Interaction volume radius: 10 \u00c5
Interaction volume height: 10 \u00c5
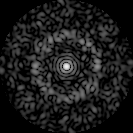
Disorder parameter: 0.8703